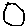
Label: hexagon